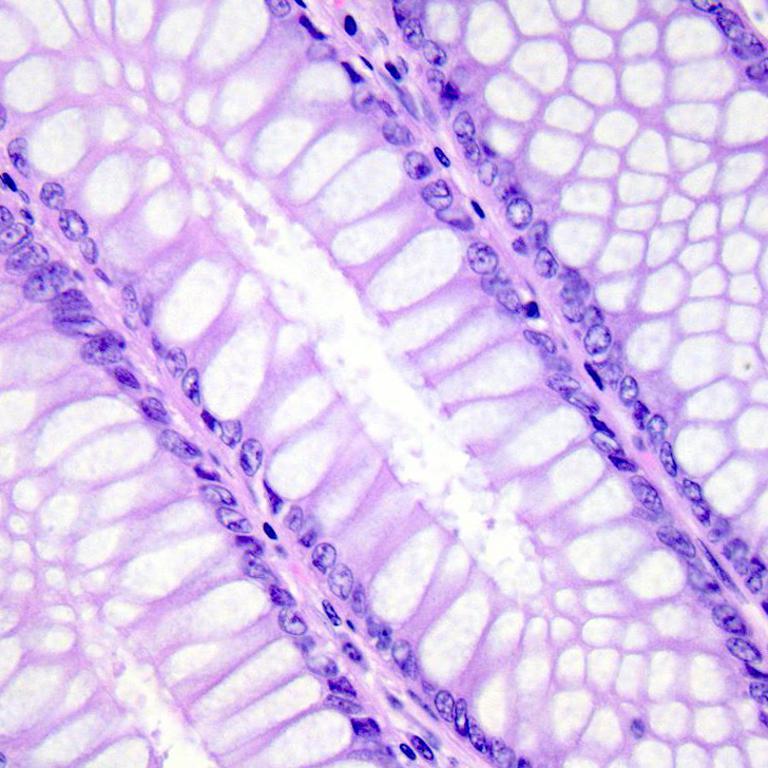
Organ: colon
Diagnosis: benign